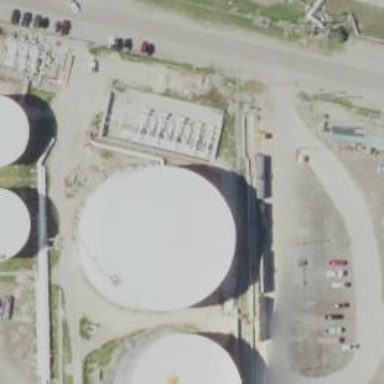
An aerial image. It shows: Storage tank that is man-made.